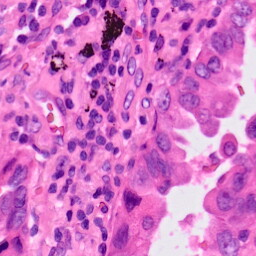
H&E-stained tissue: Lung